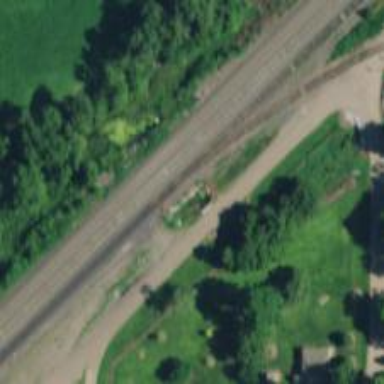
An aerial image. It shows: Two railway tracks with rails.